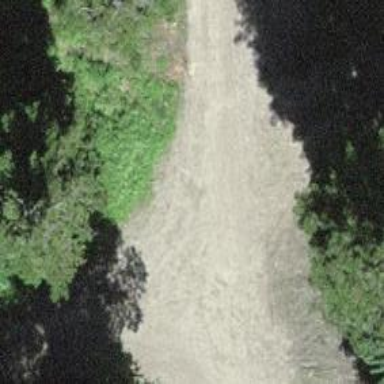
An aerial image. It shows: Dirt track road with grade 5 track type.